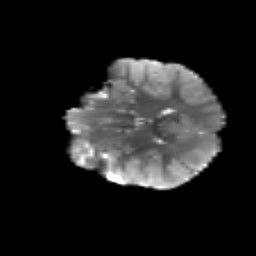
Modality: T2w
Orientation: coronal
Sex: male
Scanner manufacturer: siemens
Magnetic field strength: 3 T
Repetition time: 5 s
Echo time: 0.071 s